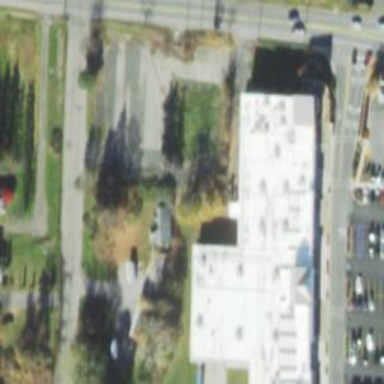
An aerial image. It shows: Retail building.